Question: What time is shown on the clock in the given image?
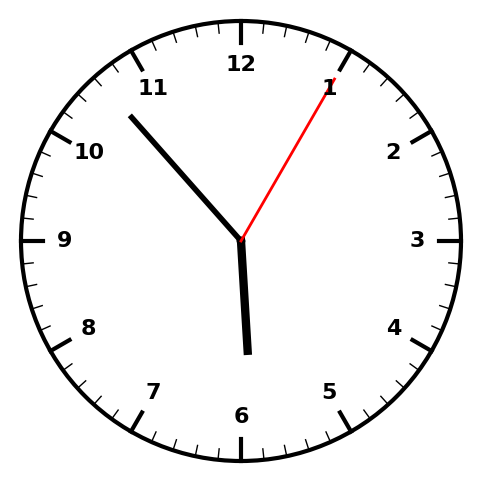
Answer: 05:53:05